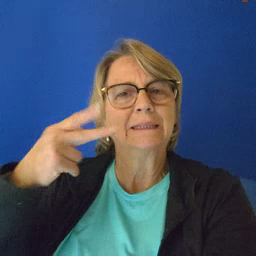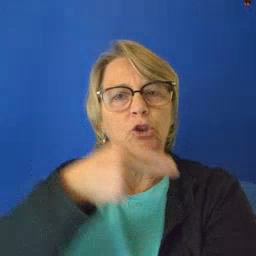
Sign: scissors